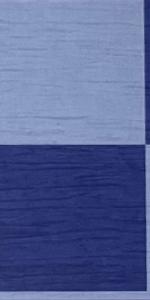
Label: Empty